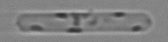
Label: Dactyliosolen_fragilissimus